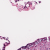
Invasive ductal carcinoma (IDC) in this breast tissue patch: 0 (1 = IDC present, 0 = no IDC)